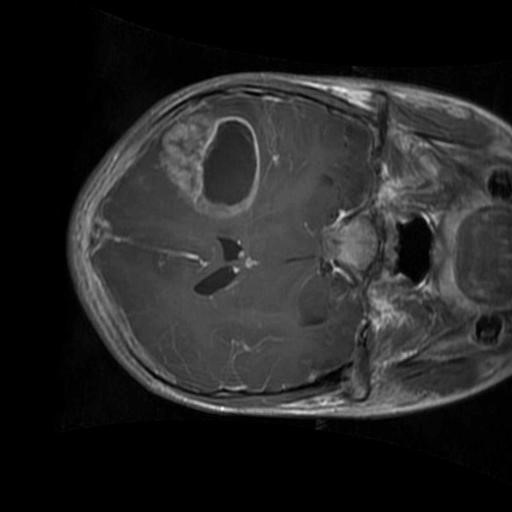
Label: brain_glioma